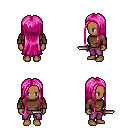
a pixel art fantasy rpg character, female body template, human, dark skin, brown long-sleeve shirt, magenta pants, pink extra-long hairstyle, dagger, four views (front, back, left, right), 2x2 character sprite sheet, small pixel art, hard edges, no anti-aliasing